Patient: sex F, age 54
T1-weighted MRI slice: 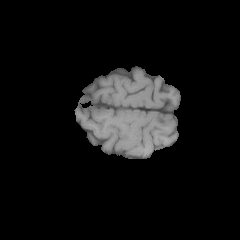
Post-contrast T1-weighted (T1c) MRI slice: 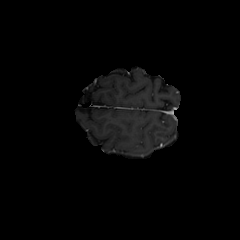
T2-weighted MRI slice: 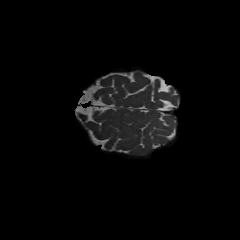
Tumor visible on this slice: no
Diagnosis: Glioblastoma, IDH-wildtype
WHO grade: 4